Question: I'm looking for a logical understanding with sample implementation ideas on taking a tilemap such as this:
<URL>
And rendering in a logical way such as this:
<URL>
I see all of the tiles are there, but I don't understand how they are placed in a way that forms shapes.
My understanding of rendering tiles so far is simple, and very manual. Loop through map array, where there are numbers (1, 2, 3, whatever), render that specified tile.
'''
var mapArray = [
[0, 0, 0, 0 ,0],
[0, 1, 0, 0 ,0],
[0, 0, 0, 0 ,0],
[0, 0, 0, 0 ,0],
[0, 0, 1, 1 ,0]
];
function drawMap() {
background = new createjs.Container();
for (var y = 0; y < mapArray.length; y++) {
for (var x = 0; x < mapArray[y].length; x++) {
if (parseInt(mapArray[y][x]) == 0) {
var tile = new createjs.Bitmap('images/tile.png');
}
if (parseInt(mapArray[y][x]) == 1) {
var tile = new createjs.Bitmap('images/tile2.png');
}
tile.x = x * 28;
tile.y = y * 28;
background.addChild(tile);
}
}
stage.addChild(background);
}
'''
Gets me:

But this means I have to manually figure out where each tile goes in the array so that logical shapes are made (rock formations, grass patches, etc)
Clearly, the guy who made the github code above used a different method. Any guidance on understanding the (with simply pseudo code) would be very helpful
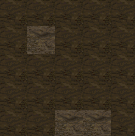
Answer: There isn't any logic there.
If you inspect the page's source, you'll see that the last script tag, in the body, has a huge array of tile coordinates.
There is no magic in that example which demonstrates an "intelligent" system for figuring out how to form shapes.
Now, that said, there are such things... ...but they're not remotely simple.
What more simple, and more manageable, is a map-editor.
---
## Tile Editors
There are lots of ways of doing this... There are free or cheap programs which will allow you to paint tiles, and will then spit out XML or JSON or CSV or whatever the given program supports/exports.
( <URL> is one such example.
There are others, but Tiled is the first I could think of, is free, and is actually quite decent.
The immediate upside is that you get an app that lets you load image tiles, and paint them into maps.
These apps might even support adding collision-layers and entity-layers (put an enemy at [2,1], a power-up at [3,5] and a "hurt-player" trigger, over the lava).
...the downside is that you need to know exactly how these files are formatted, so that you can read them into your game engines.
Now, the outputs of these systems are relatively-standardized... so that you can plug that map data into different game engines (what's the point, otherwise?), and while game-engines don't all use tile files that are exactly the same, most good tile-editors allow for export into several formats (some will let you define your own format).
...so that said, the alternative (or really, the same solution, just hand-crafted), would be to create your own tile-editor.
You could create it in Canvas, just as easily as creating the engine to paint the tiles.
The key difference is that you have your map of tiles (like the tilemap .png from StarCr... erm... the "found-art" from the example, there).
Instead of looping through an array, finding the coordinates of the tile and painting them at the world-coordinates which match that index, what you would do is choose a tile from the map (like choosing a colour in MS Paint), and then wherever you click (or drag), figure out which array point that relates to, and set that index to be equal to that tile.
The sky is the limit; you can make whatever you want, make it fit any file-format you want to use, and make it handle any crazy stuff you want to throw at it...
...this of course, means you have to make it, yourself, and define the file-format you want to use, and write the logic to handle all of those zany ideas...
While I'd normally try to make this tidy, and JS-paradigm friendly, that would result in a LOT of code, here.
So I'll try to denote where it should probably be broken up into separate modules.
'''
// assuming images are already loaded properly
// and have fired onload events, which you've listened for
// so that there are no surprises, when your engine tries to
// paint something that isn't there, yet
// this should all be wrapped in a module that deals with
// loading tile-maps, selecting the tile to "paint" with,
// and generating the data-format for the tile, for you to put into the array
// (or accepting plug-in data-formatters, to do so)
var selected_tile = null,
selected_tile_map = get_tile_map(), // this would be an image with your tiles
tile_width = 64, // in image-pixels, not canvas/screen-pixels
tile_height = 64, // in image-pixels, not canvas/screen-pixels
num_tiles_x = selected_tile_map.width / tile_width,
num_tiles_y = selected_tile_map.height / tile_height,
select_tile_num_from_map = function (map_px_X, map_px_Y) {
// there are *lots* of ways to do this, but keeping it simple
var tile_y = Math.floor(map_px_Y / tile_height), // 4 = floor(280/64)
tile_x = Math.floor(map_px_X / tile_width ),
tile_num = tile_y * num_tiles_x + tile_x;
// 23 = 4 down * 5 per row + 3 over
return tile_num;
};
// won't go into event-handling and coordinate-normalization
selected_tile_map.onclick = function (evt) {
// these are the coordinates of the click,
//as they relate to the actual image at full scale
map_x, map_y;
selected_tile = select_tile_num_from_map(map_x, map_y);
};
'''
Now you have a simple system for figuring out which tile was clicked.
Again, there are lots of ways of building this, and you can make it more OO,
and make a proper "tile" data-structure, that you expect to read and use throughout your engine.
Right now, I'm just returning the zero-based number of the tile, reading left to right, top to bottom.
If there are 5 tiles per row, and someone picks the first tile of the second row, that's tile #5.
Then, for "painting", you just need to listen to a canvas click, figure out what the X and Y were,
figure out where in the world that is, and what array spot that's equal to.
From there, you just dump in the value of 'selected_tile', and that's about it.
'''
// this might be one long array, like I did with the tile-map and the number of the tile
// or it might be an array of arrays: each inner-array would be a "row",
// and the outer array would keep track of how many rows down you are,
// from the top of the world
var world_map = [],
selected_coordinate = 0,
world_tile_width = 64, // these might be in *canvas* pixels, or "world" pixels
world_tile_height = 64, // this is so you can scale the size of tiles,
// or zoom in and out of the map, etc
world_width = 320,
world_height = 320,
num_world_tiles_x = world_width / world_tile_width,
num_world_tiles_y = world_height / world_tile_height,
get_map_coordinates_from_click = function (world_x, world_y) {
var coord_x = Math.floor(world_px_x / num_world_tiles_x),
coord_y = Math.floor(world_px_y / num_world_tiles_y),
array_coord = coord_y * num_world_tiles_x + coord_x;
return array_coord;
},
set_map_tile = function (index, tile) {
world_map[index] = tile;
};
canvas.onclick = function (evt) {
// convert screen x/y to canvas, and canvas to world
world_px_x, world_px_y;
selected_coordinate = get_map_coordinates_from_click(world_px_x, world_px_y);
set_map_tile(selected_coordinate, selected_tile);
};
'''
As you can see, the procedure for doing one is pretty much the same as the procedure for doing the other (because it is -- given an x and y in one coordinate-set, convert it to another scale/set).
The procedure for drawing the tiles, then, is nearly the exact opposite.
Given the world-index and tile-number, work in reverse to find the world-x/y and tilemap-x/y.
You can see that part in your example code, as well.
This tile-painting is the traditional way of making 2d maps, whether we're talking about StarCraft, Zelda, or Mario Bros.
Not all of them had the luxury of having a "paint with tiles" editor (some were by hand in text-files, or even spreadsheets, to get the spacing right), but if you load up StarCraft or even WarCraft III (which is 3D), and go into their editors, a tile-painter is exactly what you get, and is exactly how Blizzard made those maps.
## additions
With the basic premise out of the way, you now have other "maps" which are also required:
you'd need a collision-map to know which of those tiles you could/couldn't walk on, an entity-map, to show where there are doors, or power-ups or minerals, or enemy-spawns, or event-triggers for cutscenes...
Not all of these need to operate in the same coordinate-space as the world map, but it might help.
Also, you might want a more intelligent "world".
The ability to use multiple tile-maps in one level, for instance...
And a drop-down in a tile-editor to swap tile-maps.
...a way to save out both tile-information (not just X/Y, but also other info about a tile), and to save out the finished "map" array, filled with tiles.
Even just copying JSON, and pasting it into its own file...
---
## Procedural Generation
The other way of doing this, the way you suggested earlier ("knowing how to connect rocks, grass, etc") is called .
This is a LOT harder and a LOT more involved.
Games like Diablo use this, so that you're in a different randomly-generated environment, every time you play. Warframe is an FPS which uses procedural generation to do the same thing.
Basically, you start with tiles, and instead of just a tile being an image, a tile has to be an object that has an image and a position, but ALSO has a list of things that are likely to be around it.
When you put down a patch of grass, that grass will then have a likelihood of generating more grass beside it.
The grass might say that there's a 10% chance of water, a 20% chance of rocks, a 30% chance of dirt, and a 40% chance of more grass, in any of the four directions around it.
Of course, it's really not that simple (or it could be, if you're wrong).
While that's the idea, the tricky part of procedural generation is actually in making sure everything works without breaking.
You couldn't, for example have the cliff wall, in that example, appear on the inside of the high-ground. It can only appear where there's high ground above and to the right, and low-ground below and to the left (and the StarCraft editor did this automatically, as you painted). Ramps can only connect tiles that make sense. You can't wall off doors, or wrap the world in a river/lake that prevents you from moving (or worse, prevents you from finishing a level).
Really great for longevity, if you can get all of your pathfinding and constraints to work -- not only for pseudo-randomly generating the terrain and layout, but also enemy-placement, loot-placement, et cetera.
People are still playing Diablo II, nearly 14 years later.
Really difficult to get right, when you're a one-man team (who doesn't happen to be a mathematician/data-scientist in their spare time).
Really bad for guaranteeing that maps are fun/balanced/competitive...
StarCraft could never have used 100% random-generation for fair gameplay.
Procedural-generation can be used as a "seed".
You can hit the "randomize" button, see what you get, and then tweak and fix from there, but there'll be so much fixing for "balance", or so many game-rules written to constrain the propagation, that you'll end up spending more time fixing the generator than just painting a map, yourself.
There are some tutorials out there, and learning genetic-algorithms, pathfinding, et cetera, are all great skills to have... ...buuuut, for purposes of learning to make 2D top-down tile-games, are way-overkill, and rather, are something to look into after you get a game/engine or two under your belt.